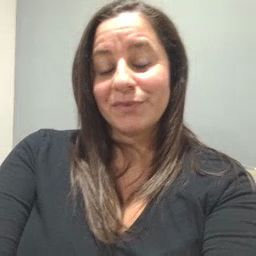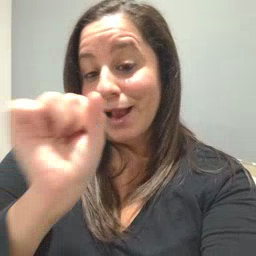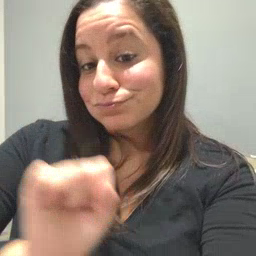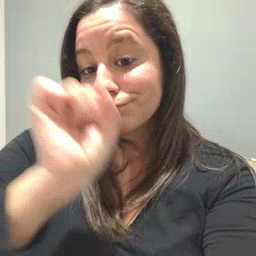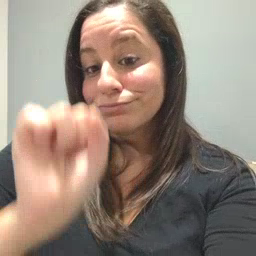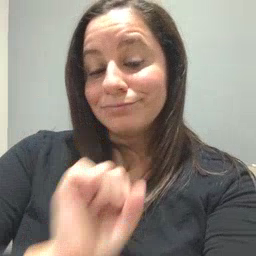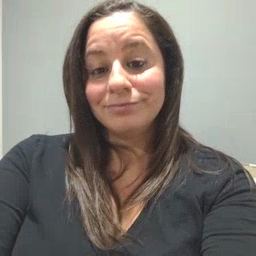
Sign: icecream